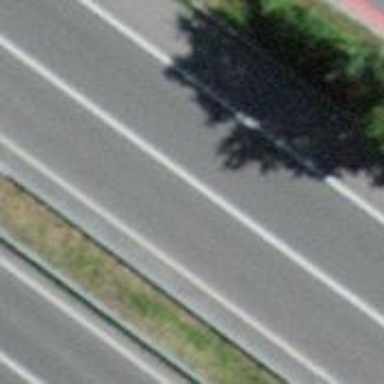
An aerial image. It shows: Motorway link.